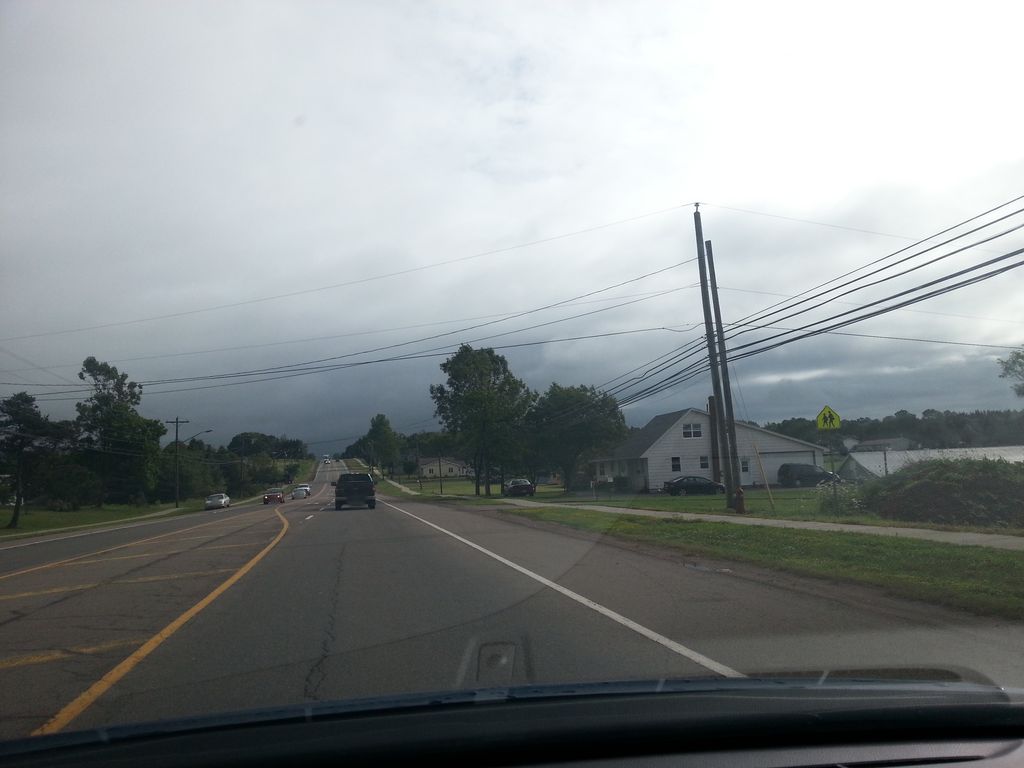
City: charlottetown